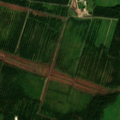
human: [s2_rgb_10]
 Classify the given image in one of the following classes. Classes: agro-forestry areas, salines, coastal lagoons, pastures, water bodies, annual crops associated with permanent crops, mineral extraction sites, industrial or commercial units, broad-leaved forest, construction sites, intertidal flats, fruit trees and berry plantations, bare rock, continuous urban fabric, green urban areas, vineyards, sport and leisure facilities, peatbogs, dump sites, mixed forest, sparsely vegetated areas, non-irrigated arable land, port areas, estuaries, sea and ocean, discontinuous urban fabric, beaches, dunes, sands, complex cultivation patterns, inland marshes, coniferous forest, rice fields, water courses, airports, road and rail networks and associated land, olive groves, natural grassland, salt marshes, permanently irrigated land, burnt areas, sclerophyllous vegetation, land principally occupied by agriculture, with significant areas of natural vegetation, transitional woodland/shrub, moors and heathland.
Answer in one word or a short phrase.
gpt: non-irrigated arable land, complex cultivation patterns, mixed forest, transitional woodland/shrub, peatbogs